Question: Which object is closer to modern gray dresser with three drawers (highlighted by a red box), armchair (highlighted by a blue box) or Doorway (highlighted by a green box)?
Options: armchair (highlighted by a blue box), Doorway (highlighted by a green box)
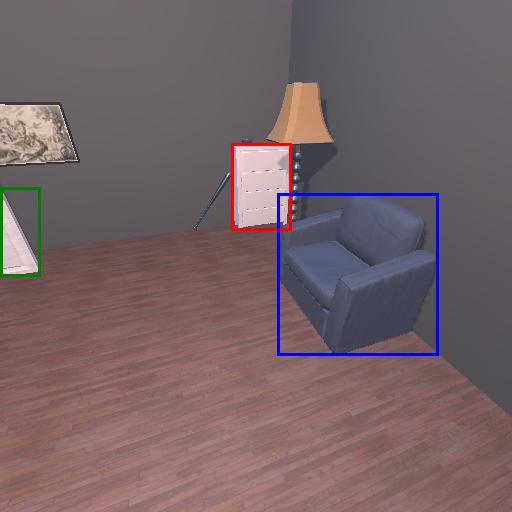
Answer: armchair (highlighted by a blue box)